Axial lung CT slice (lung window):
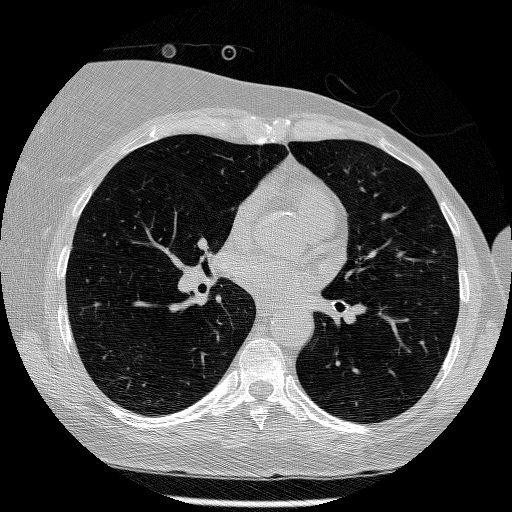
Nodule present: no